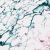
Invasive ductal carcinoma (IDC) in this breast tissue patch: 0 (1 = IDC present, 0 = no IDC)